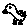
Label: bird